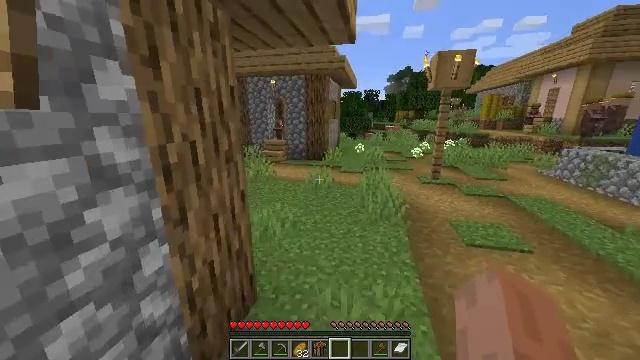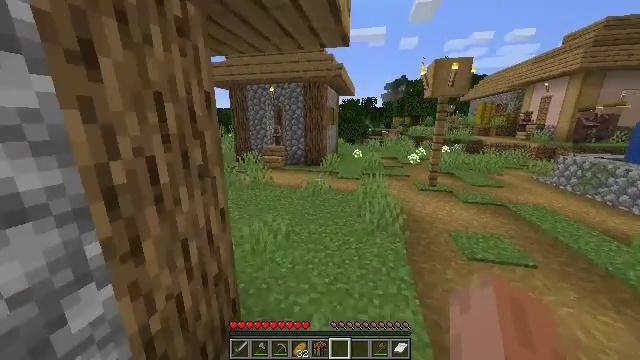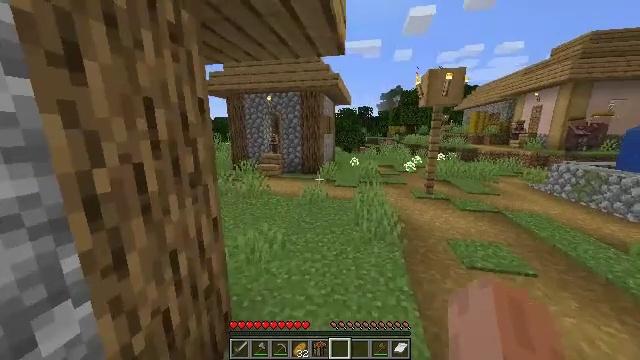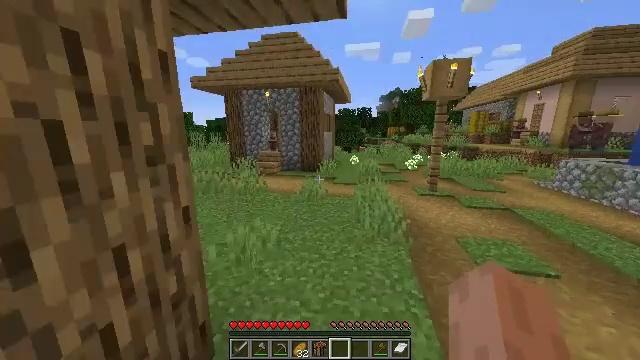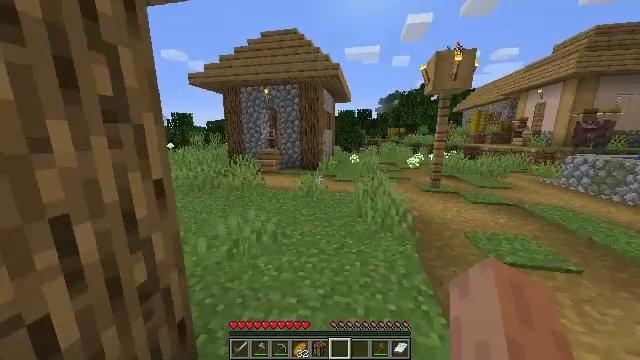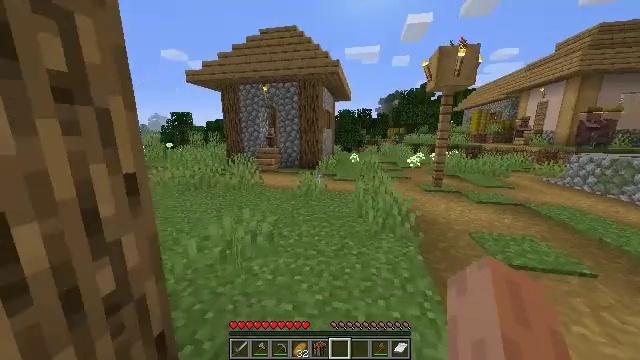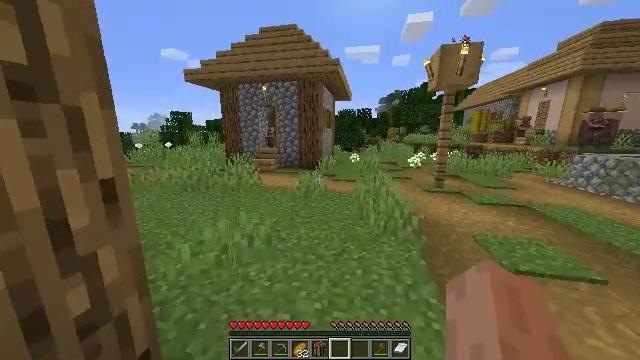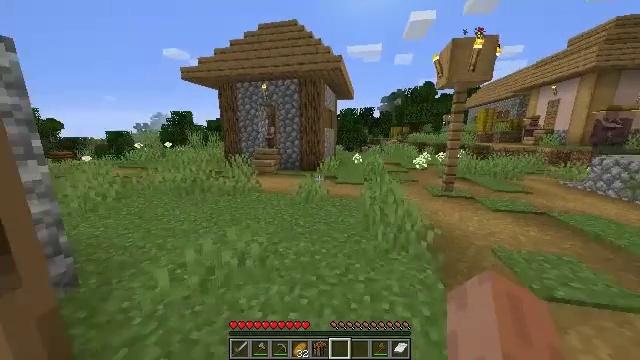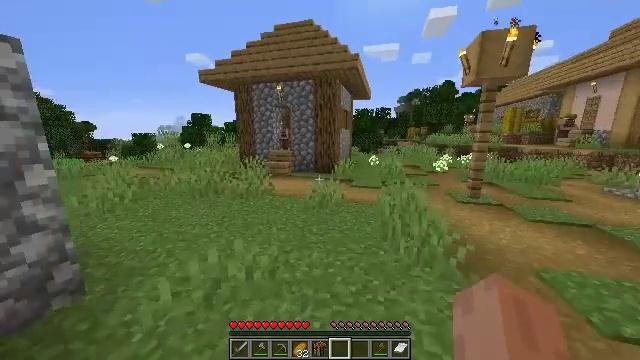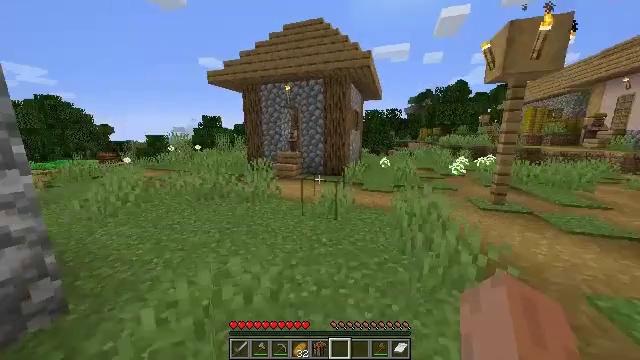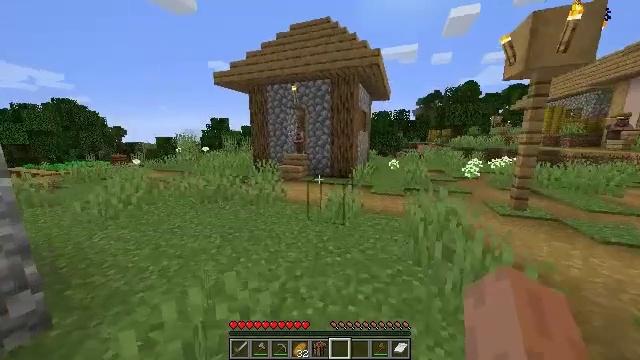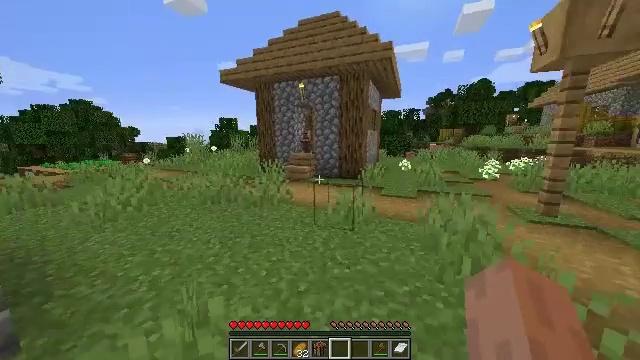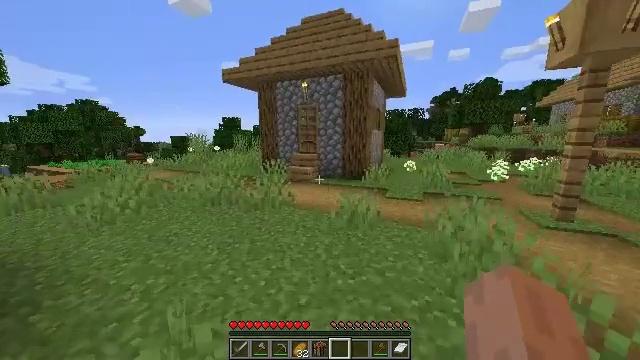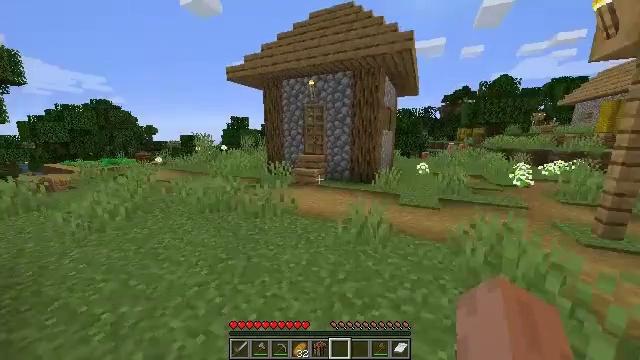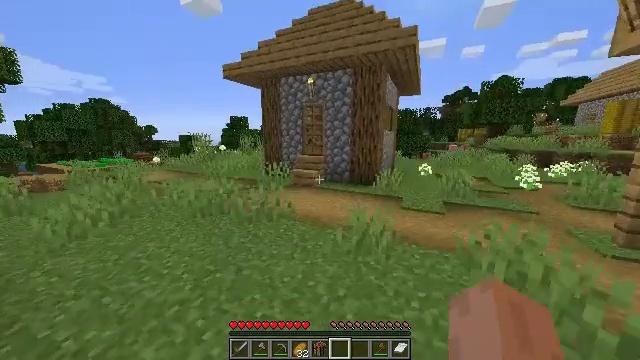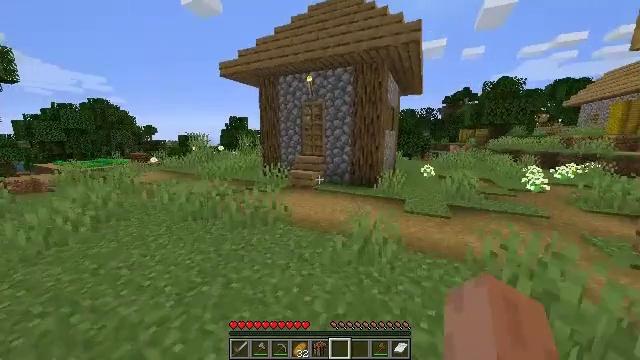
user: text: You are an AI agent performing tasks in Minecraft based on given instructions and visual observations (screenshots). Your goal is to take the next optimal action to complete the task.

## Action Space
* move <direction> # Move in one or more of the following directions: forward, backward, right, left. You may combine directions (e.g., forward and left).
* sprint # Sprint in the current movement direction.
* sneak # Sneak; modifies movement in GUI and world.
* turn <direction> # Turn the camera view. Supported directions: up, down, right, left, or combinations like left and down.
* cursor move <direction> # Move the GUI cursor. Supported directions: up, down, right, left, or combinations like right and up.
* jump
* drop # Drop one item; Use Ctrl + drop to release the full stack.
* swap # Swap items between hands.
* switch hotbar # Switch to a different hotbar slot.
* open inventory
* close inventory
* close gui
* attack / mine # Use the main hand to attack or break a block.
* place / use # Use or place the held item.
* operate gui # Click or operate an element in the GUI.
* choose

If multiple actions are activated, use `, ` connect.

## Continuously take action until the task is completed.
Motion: motion action
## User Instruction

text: Dig the grass path to transform it.
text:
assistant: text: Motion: move forward, sprint
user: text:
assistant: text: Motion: move forward, sprint, turn up
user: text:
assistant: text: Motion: move forward
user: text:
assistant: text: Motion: move forward
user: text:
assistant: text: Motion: move forward
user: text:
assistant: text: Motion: move forward
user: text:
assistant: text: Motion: move forward
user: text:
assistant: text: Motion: move forward, turn left
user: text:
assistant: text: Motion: move forward, turn left
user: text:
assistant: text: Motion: move forward, turn left
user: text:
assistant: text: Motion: move forward, turn left
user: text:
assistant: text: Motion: move forward
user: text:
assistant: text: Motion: move forward, turn left
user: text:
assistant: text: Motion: move forward
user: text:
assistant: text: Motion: move forward
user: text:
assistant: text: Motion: move forward
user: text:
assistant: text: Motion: move forward, jump
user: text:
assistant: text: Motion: move forward, turn left and down, jump
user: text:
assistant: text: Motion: move forward, turn left and down, jump
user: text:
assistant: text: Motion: move forward, turn left and down, jump
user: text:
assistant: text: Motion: move forward, turn left and down, jump
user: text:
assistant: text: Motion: move forward, turn left, jump
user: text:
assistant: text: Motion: move forward, jump
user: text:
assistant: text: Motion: move forward and move left, turn left, jump
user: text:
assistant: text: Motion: move forward and move left, turn left, jump
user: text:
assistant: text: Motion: move forward and move left, turn left, jump
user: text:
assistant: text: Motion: move forward and move left, turn left, jump
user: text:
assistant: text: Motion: move forward and move left, turn left, jump
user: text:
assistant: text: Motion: move forward and move left, turn left, jump
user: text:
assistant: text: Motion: move forward, turn left, jump